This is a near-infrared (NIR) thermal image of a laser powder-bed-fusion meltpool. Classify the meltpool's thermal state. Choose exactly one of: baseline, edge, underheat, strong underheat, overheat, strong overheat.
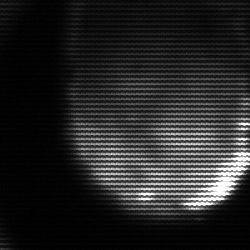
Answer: edge